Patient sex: M
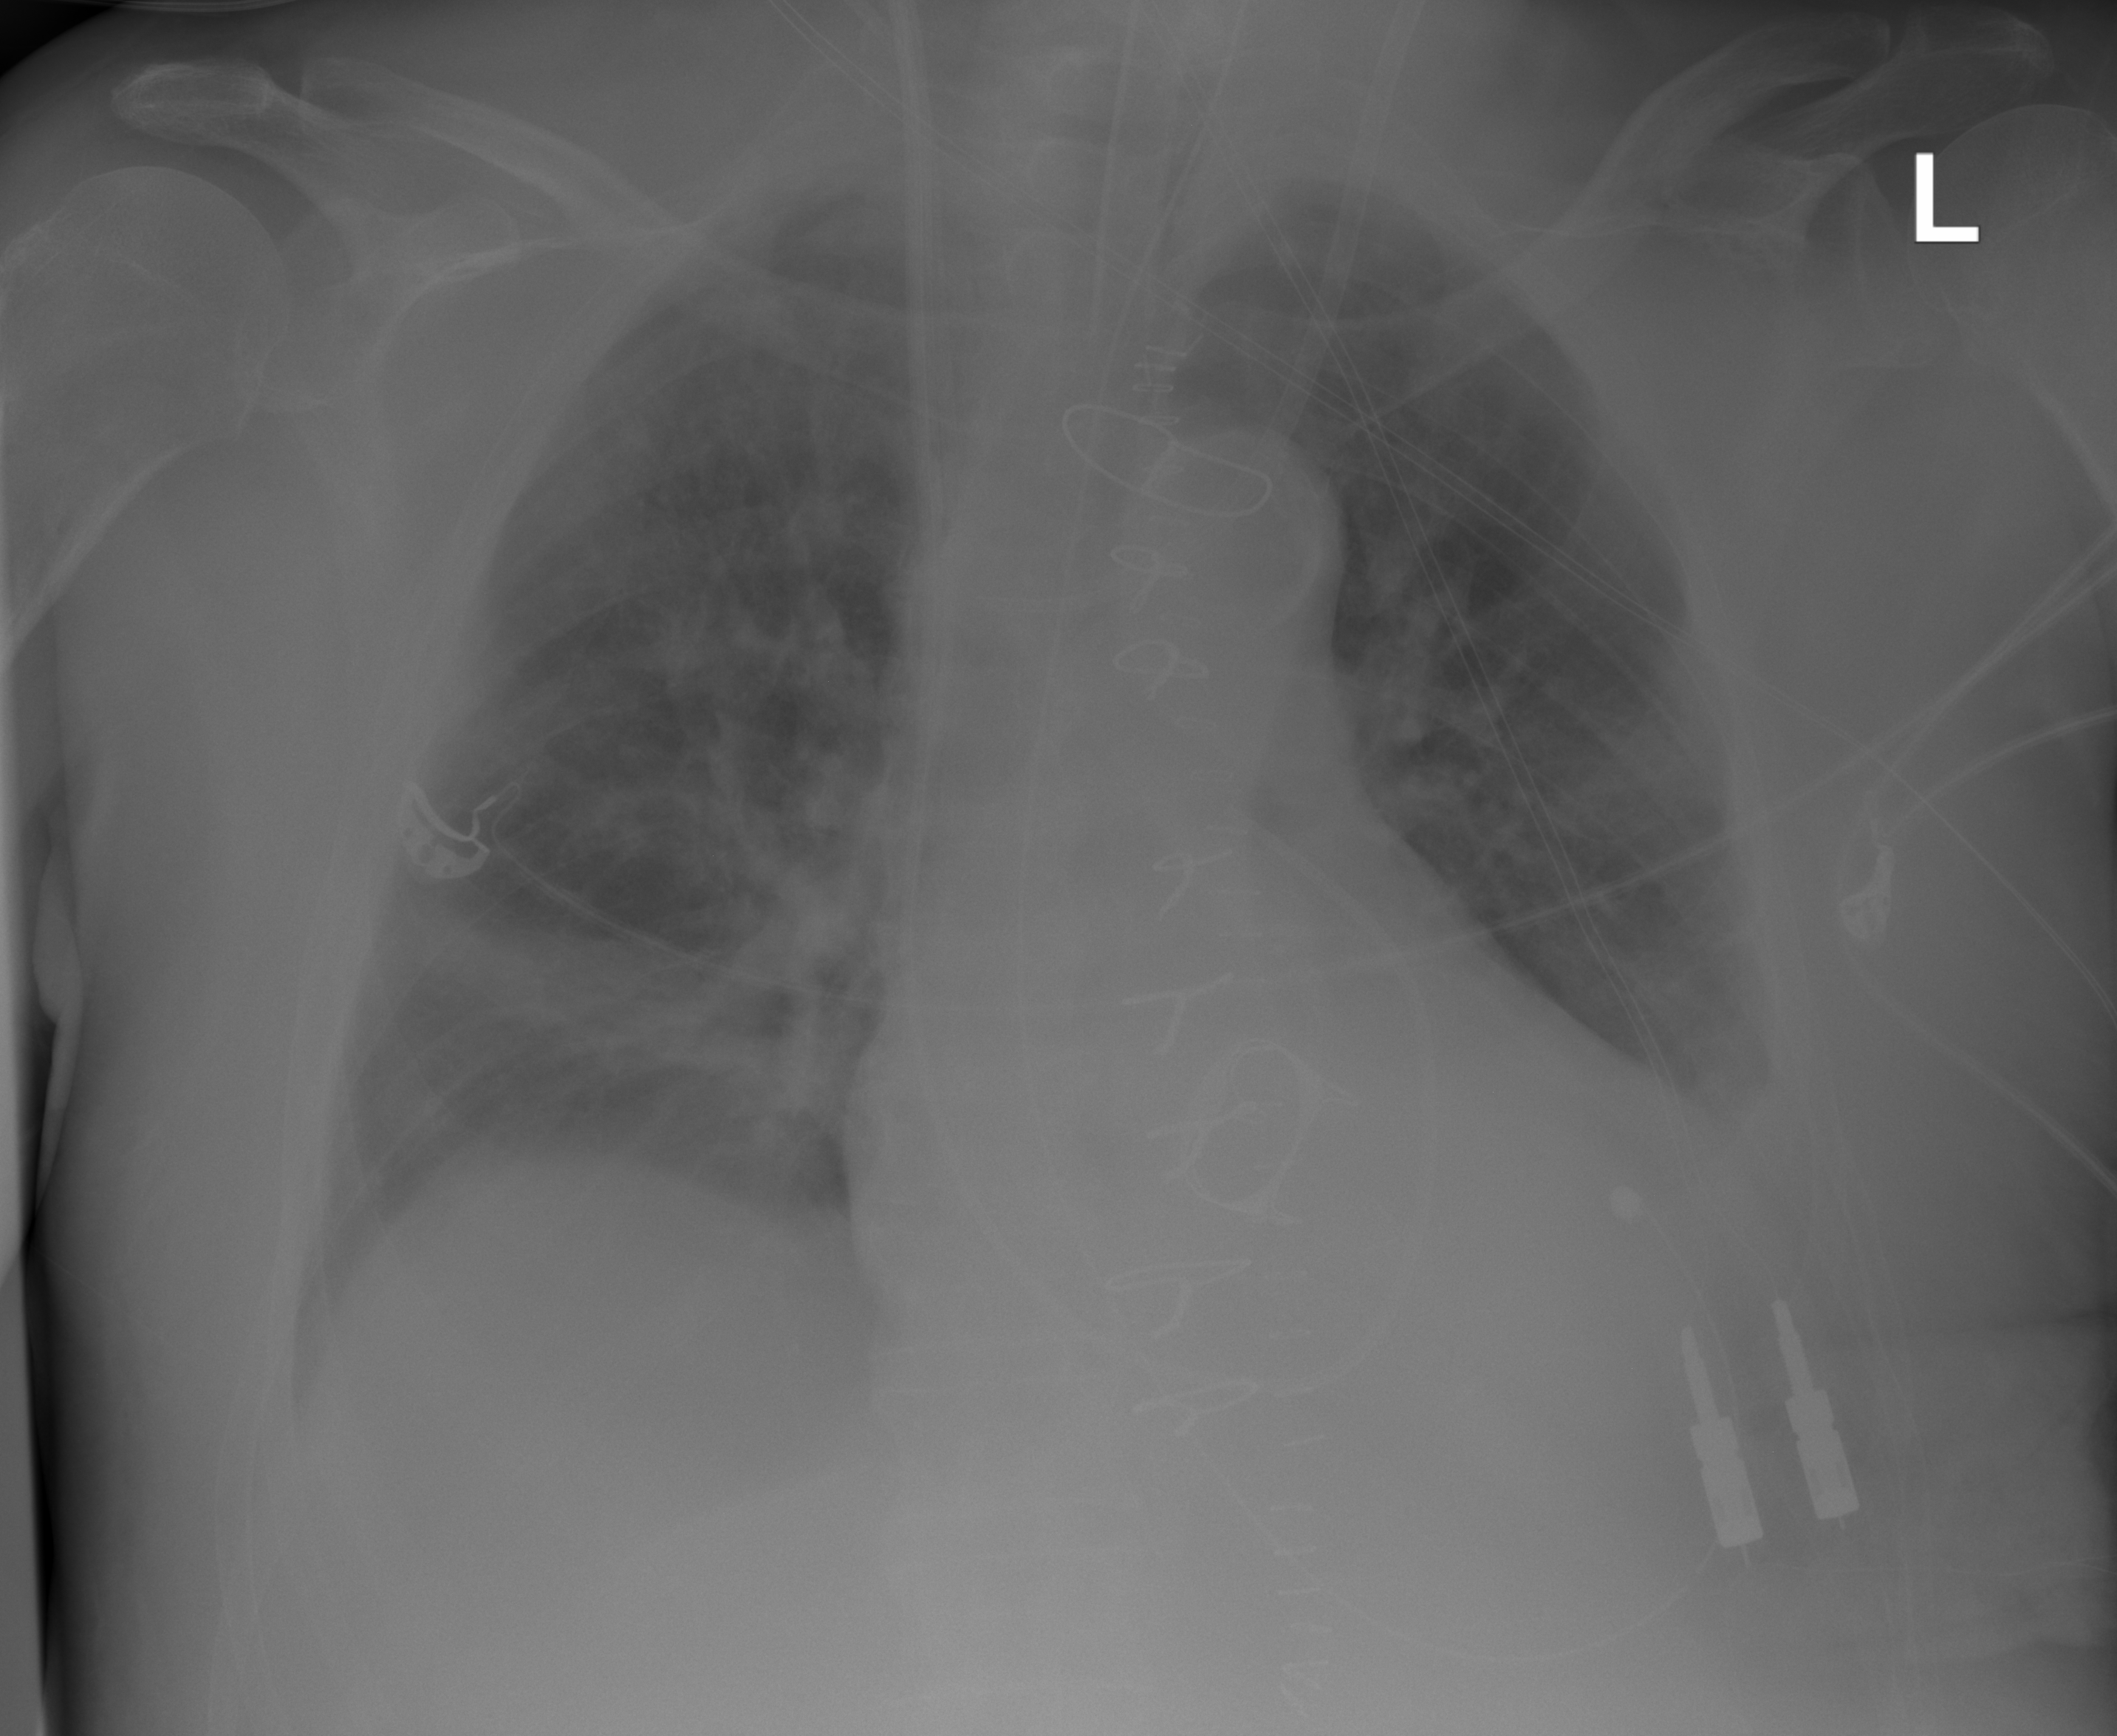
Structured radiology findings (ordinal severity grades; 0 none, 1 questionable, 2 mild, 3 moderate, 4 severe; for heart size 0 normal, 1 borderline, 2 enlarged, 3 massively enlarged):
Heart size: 2
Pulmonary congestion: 2
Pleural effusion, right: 3
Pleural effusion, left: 2
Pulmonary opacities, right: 2
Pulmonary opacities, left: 0
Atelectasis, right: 2
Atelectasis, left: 2